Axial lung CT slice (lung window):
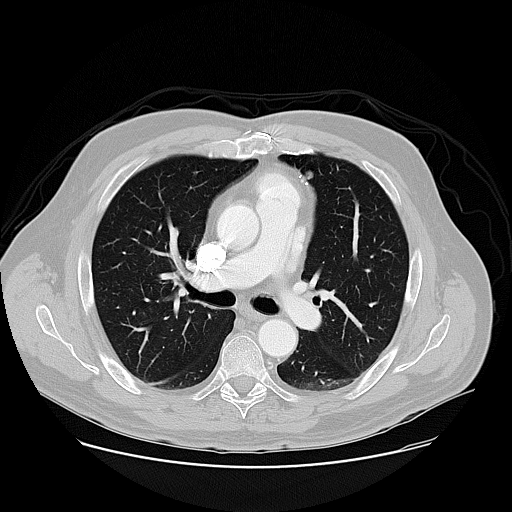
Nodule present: yes
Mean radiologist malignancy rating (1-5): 2.5